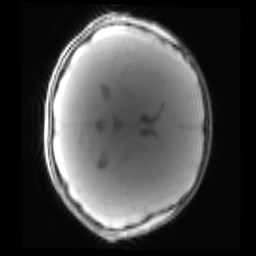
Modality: PDw
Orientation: axial
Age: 12
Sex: male
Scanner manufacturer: siemens
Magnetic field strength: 3 T
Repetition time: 0.25 s
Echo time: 0.00103 s